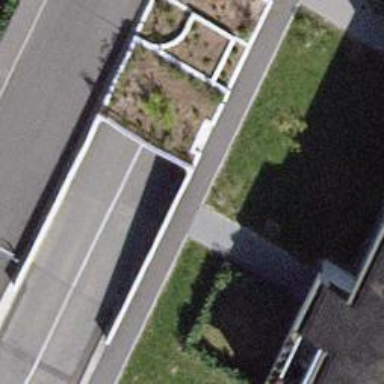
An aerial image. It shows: Parking aisle service road with tunnel.